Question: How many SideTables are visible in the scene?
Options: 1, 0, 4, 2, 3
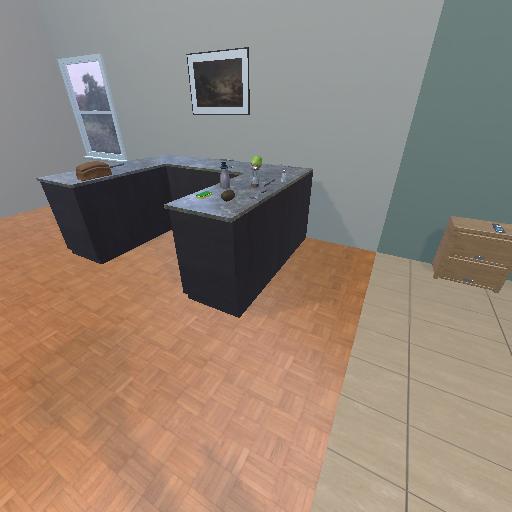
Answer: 1